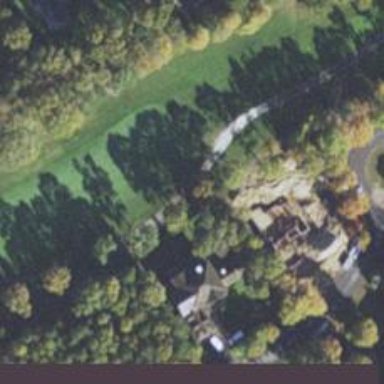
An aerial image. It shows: Service road used as golf cart path.